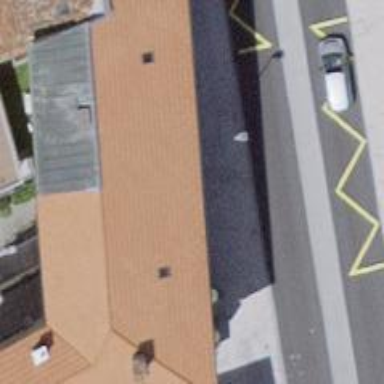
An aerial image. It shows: Restaurant.